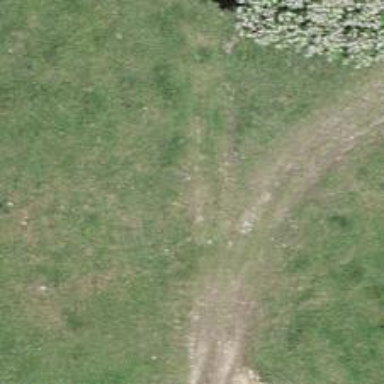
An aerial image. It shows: Track with very rough surface.